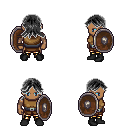
a pixel art fantasy rpg character, male body template, human, dark skin, leather chest armor, gold greaves, gray loose hair, black shoes, shield, four views (front, back, left, right), 2x2 character sprite sheet, small pixel art, hard edges, no anti-aliasing